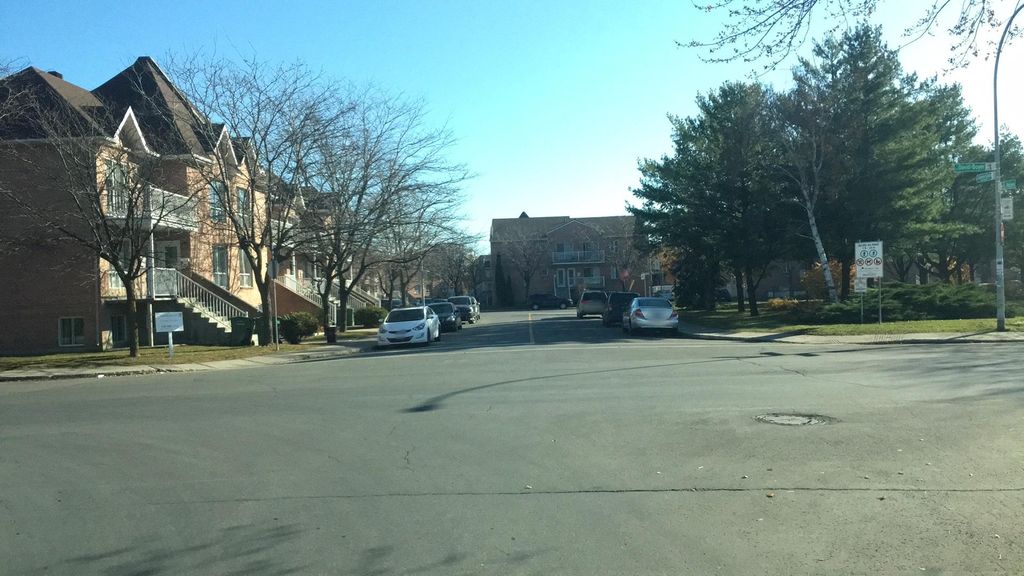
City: montreal